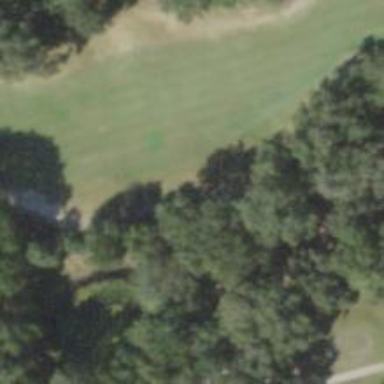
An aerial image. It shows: Path designated for golf carts.